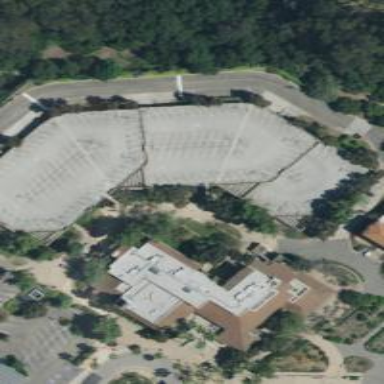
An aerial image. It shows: Parking area with concrete surface.